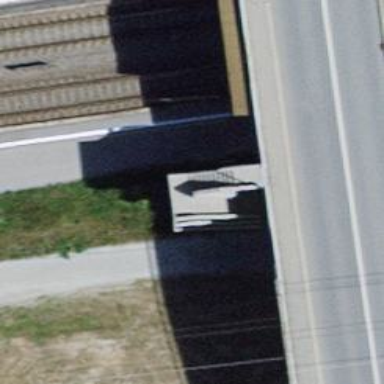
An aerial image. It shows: Road with steps.